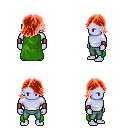
a pixel art fantasy rpg character, male body template, dark elf, purple skin, green cape, teal pants, red swoop hairstyle, leather bracers, four views (front, back, left, right), 2x2 character sprite sheet, small pixel art, hard edges, no anti-aliasing